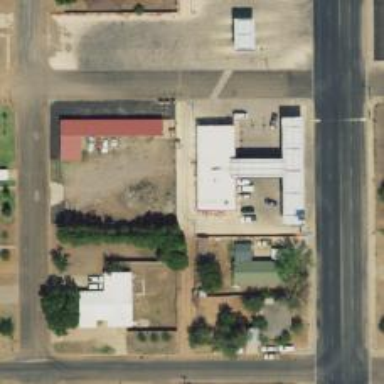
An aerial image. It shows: Convenience shop.